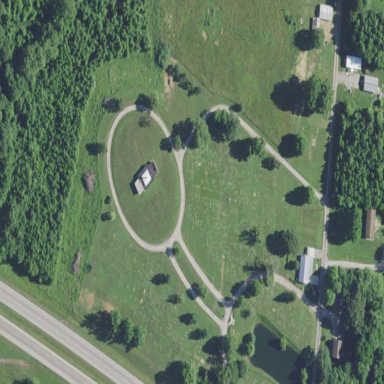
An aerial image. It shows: Cemetery.